Field crop: maize
Growth stage: 2
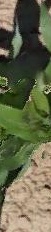
Species: maize